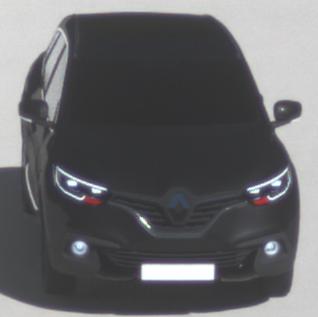
Make: Renault
Model: Kadjar ENERGY TCe 130
Detailed model: Kadjar
Model produced from: 2015/05
Model produced until: 2018/08
Doors: 5
Color: black
Road condition: dry road
Daytime: morning or afternoon
Contrast: high contrast